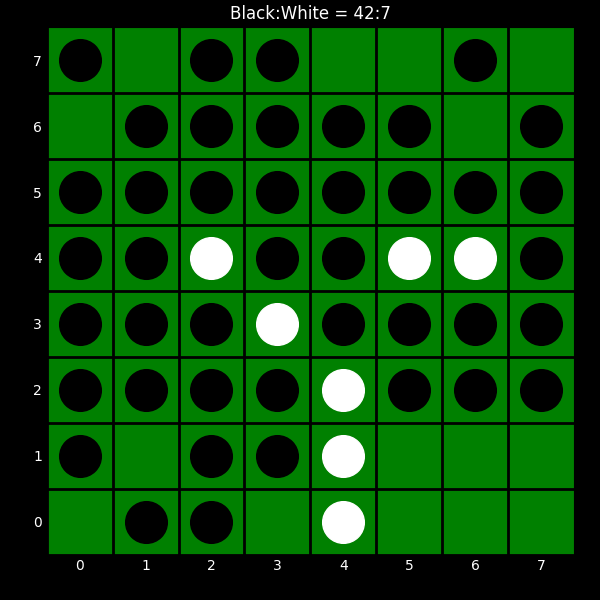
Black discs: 42
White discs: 7